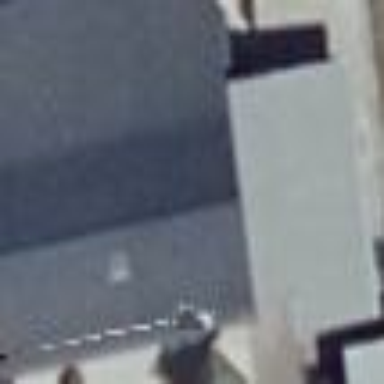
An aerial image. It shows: Flat-roofed building with grey roof.